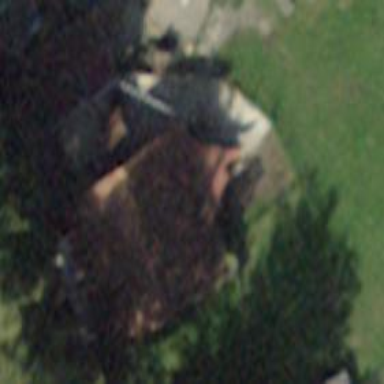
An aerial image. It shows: Rural barn.